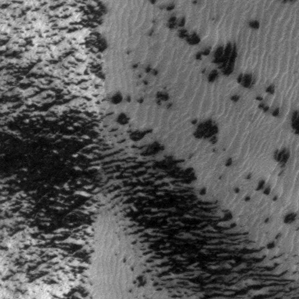
Label: frost